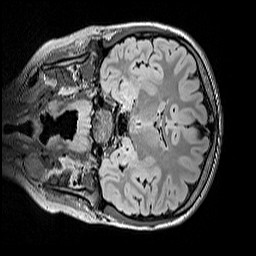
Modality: FLAIR
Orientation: coronal
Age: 10
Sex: female
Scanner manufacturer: siemens
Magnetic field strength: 3 T
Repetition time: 5 s
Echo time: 0.388 s